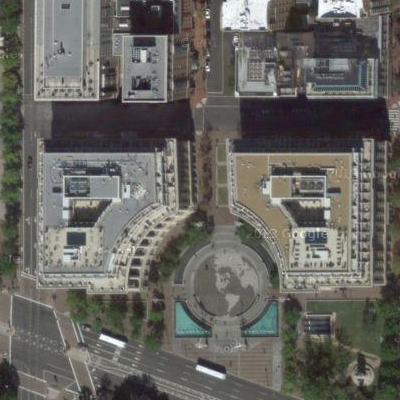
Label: cIndustry